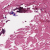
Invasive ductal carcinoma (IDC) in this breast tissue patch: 0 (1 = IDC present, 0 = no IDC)